Question: I have been trying to do a stacked bar graph by getting the counts as follows:
'''
counts <- table(results$Performance, results$Country)
barplot(counts, main = "Game Count per Football Team",
xlab = "Football Teams", ylab = "Game Count",
col = c("darkblue","red", "Yellow"),
legend = rownames(counts),ylim=c(0,1000)
)
'''
the counts table is this:
'''
ENG ESP ITA NED
BETTER 330 257 264 197
NO CHANGE 312 234 188 108
WORSE 252 199 143 74
'''
However this is the result that I am getting from the chart:

Clearly it is not reflecting the results in the table - why is this happening?
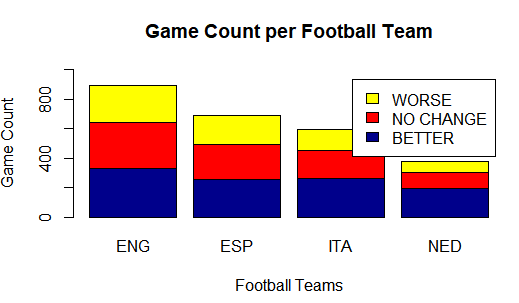
Answer: The plot you have reflect the results of the table. The values for each column are stacked on top of each other (which is the default behaviour).
If you want to see them separately you can add 'beside=TRUE' argument to the 'barplot()' like so:
'''
barplot(tab, beside=TRUE, legend=TRUE)
'''
<URL>
And if the goal is to stack them by country instead, just transpose the table:
'''
barplot(t(tab), legend=TRUE)
'''
<URL>